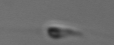
Label: flagellate_morphotype3